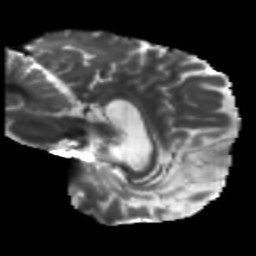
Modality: T2w
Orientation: sagittal
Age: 46
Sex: male
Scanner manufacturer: siemens
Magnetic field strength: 3 T
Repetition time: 5.47 s
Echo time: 0.0854 s